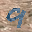
Label: 9